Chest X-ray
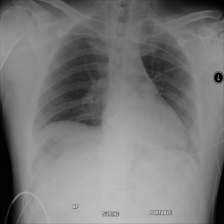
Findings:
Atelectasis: negative
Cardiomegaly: negative
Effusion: negative
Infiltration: negative
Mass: negative
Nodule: negative
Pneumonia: negative
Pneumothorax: negative
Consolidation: negative
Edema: negative
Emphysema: negative
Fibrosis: negative
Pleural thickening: negative
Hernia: negative